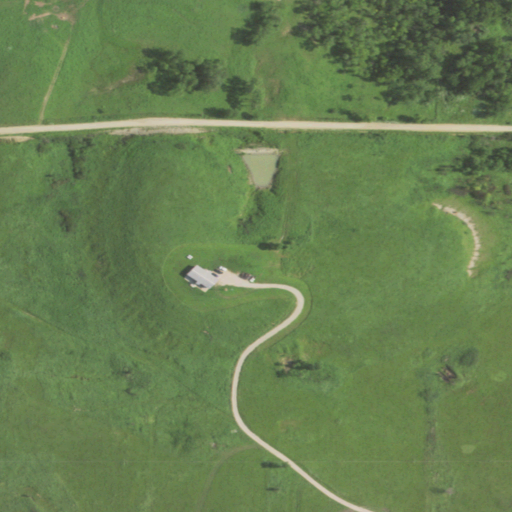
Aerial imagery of mountain in Kansas named Biscuit Mound containing grassland, open development, deciduous forest, and low intensity development